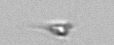
Label: Calciopappus